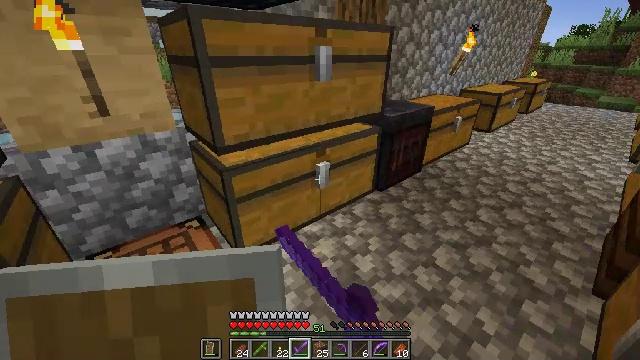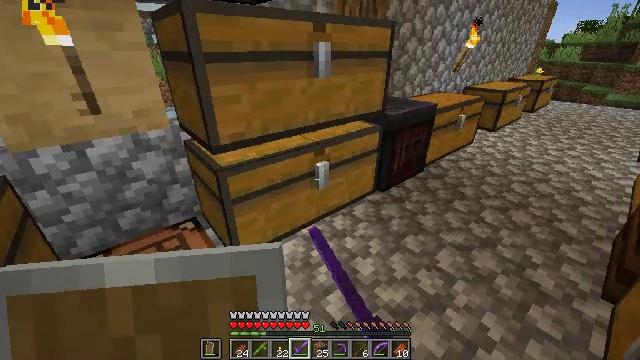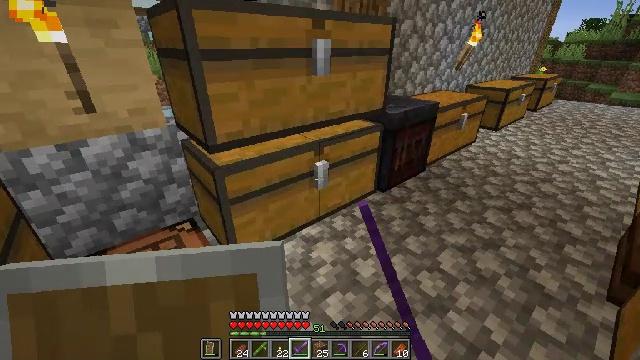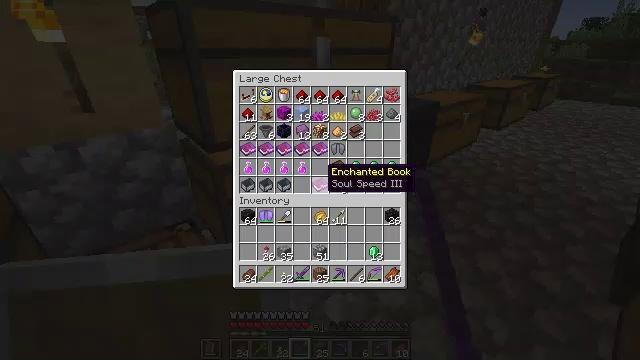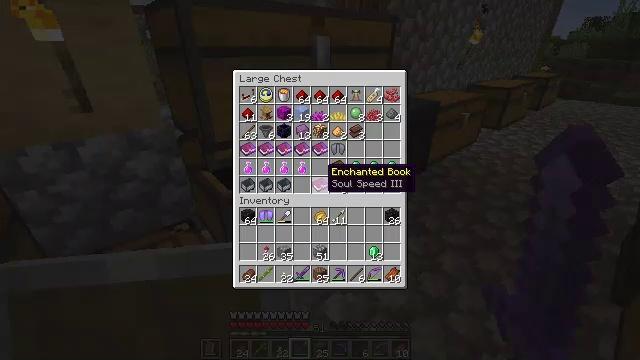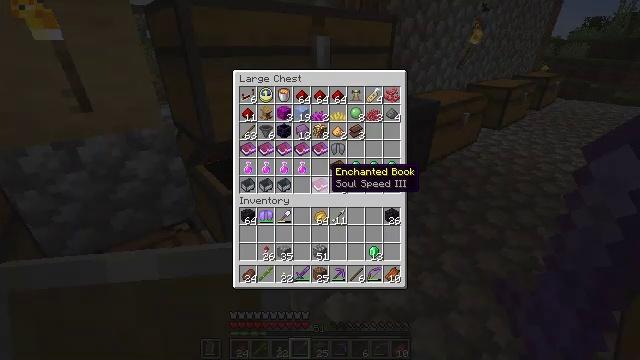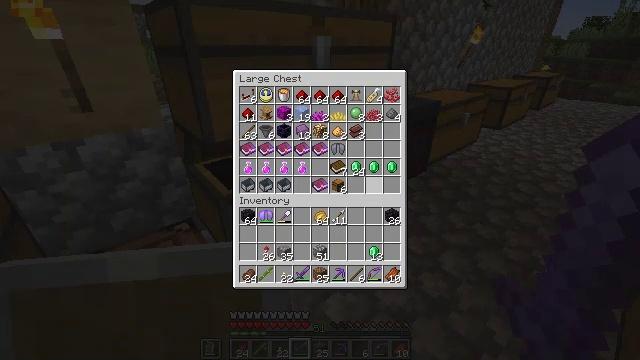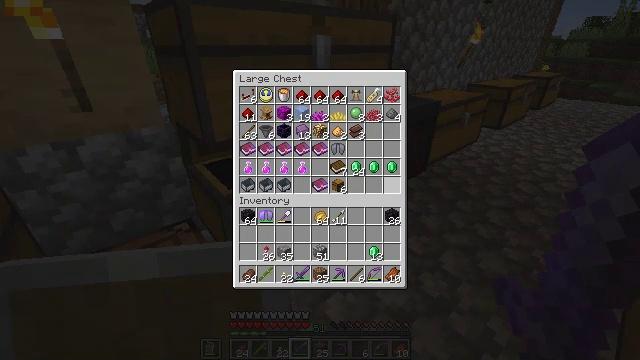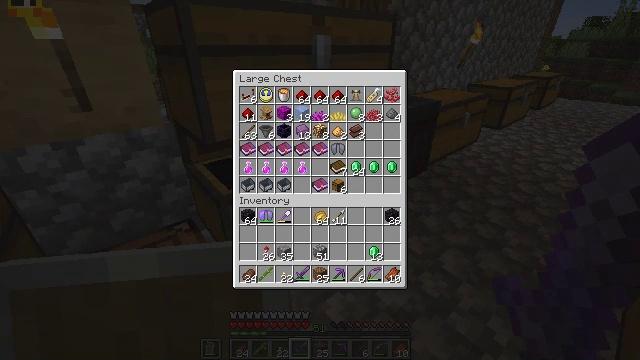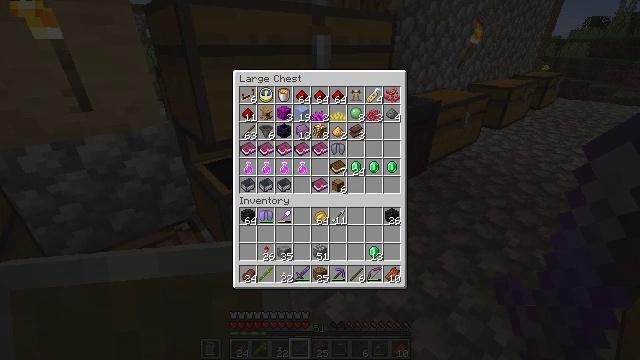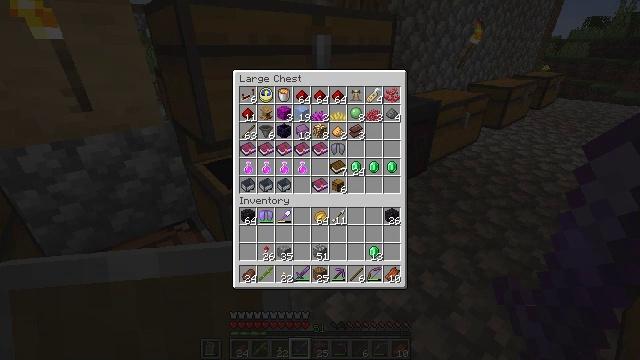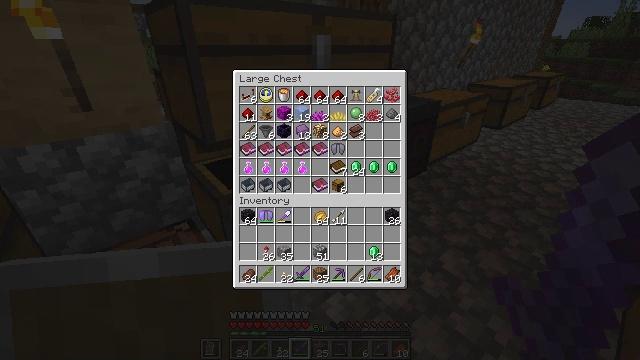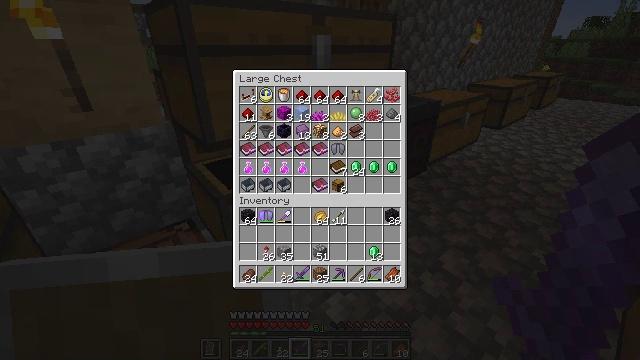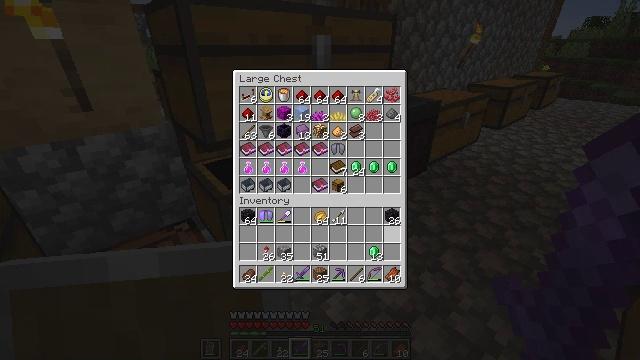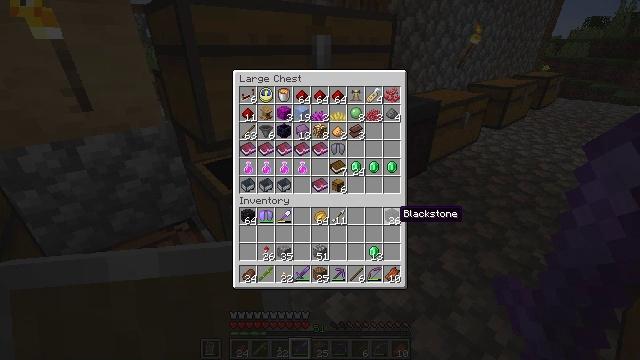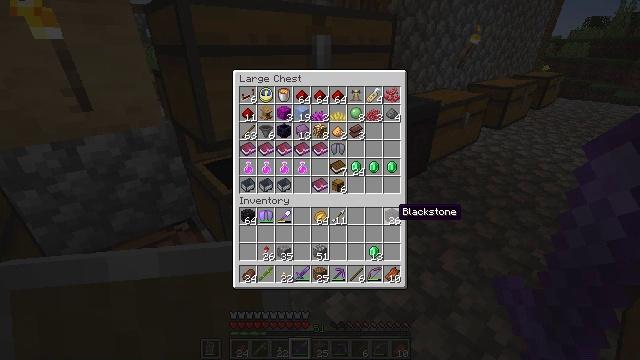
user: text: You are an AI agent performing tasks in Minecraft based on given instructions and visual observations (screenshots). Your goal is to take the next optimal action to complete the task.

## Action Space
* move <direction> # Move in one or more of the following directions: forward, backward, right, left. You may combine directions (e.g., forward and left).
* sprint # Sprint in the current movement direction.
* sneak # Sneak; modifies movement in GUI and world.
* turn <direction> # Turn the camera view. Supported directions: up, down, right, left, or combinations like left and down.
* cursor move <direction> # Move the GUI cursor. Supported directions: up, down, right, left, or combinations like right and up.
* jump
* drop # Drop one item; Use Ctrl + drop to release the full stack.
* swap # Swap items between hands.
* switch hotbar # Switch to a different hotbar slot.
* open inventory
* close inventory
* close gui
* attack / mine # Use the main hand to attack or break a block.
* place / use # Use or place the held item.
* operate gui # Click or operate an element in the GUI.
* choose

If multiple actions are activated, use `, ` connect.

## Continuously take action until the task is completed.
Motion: motion action
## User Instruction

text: Drop a bamboo.
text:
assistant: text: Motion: no_op
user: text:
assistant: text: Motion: no_op
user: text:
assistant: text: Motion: no_op
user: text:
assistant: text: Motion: no_op
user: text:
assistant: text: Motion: no_op
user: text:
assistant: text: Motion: turn right
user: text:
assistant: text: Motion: turn right
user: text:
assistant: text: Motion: turn right and down
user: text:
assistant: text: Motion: no_op
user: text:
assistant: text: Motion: turn down
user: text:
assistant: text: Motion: turn down
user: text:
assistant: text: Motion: no_op
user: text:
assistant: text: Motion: no_op
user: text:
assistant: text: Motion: sneak
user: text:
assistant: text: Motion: sneak
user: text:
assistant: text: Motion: sneak
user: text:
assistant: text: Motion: sneak, turn down
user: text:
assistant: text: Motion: sneak, turn left and down
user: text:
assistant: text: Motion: sneak
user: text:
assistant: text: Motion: sneak
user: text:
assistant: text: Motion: sneak, turn up
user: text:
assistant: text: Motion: sneak, turn up
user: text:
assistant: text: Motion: sneak, turn up
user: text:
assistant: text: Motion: sneak
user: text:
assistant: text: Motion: sneak
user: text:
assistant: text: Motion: sneak
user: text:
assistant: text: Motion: sneak
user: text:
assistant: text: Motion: sneak
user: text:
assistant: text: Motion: sneak
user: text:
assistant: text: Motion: sneak